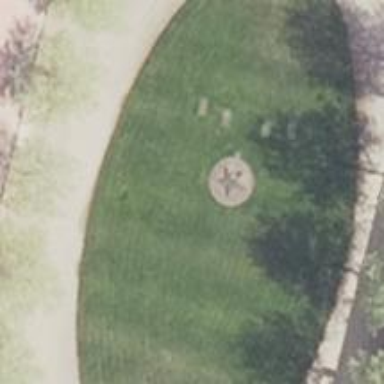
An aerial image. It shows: Memorial site with historic significance.